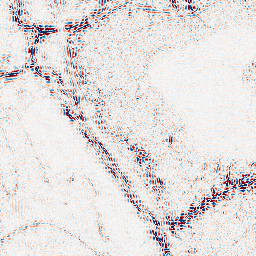
Category: wavelet
Decomposition family: wavelet_dwt
Decomposition parameters: wavelet: db8
level: 2
Upsampling method: quartic
Upsampling parameters: scale: 2
Upsampling scale: 2